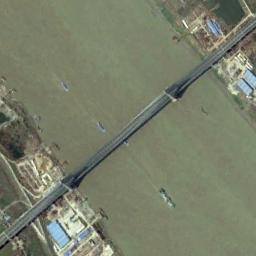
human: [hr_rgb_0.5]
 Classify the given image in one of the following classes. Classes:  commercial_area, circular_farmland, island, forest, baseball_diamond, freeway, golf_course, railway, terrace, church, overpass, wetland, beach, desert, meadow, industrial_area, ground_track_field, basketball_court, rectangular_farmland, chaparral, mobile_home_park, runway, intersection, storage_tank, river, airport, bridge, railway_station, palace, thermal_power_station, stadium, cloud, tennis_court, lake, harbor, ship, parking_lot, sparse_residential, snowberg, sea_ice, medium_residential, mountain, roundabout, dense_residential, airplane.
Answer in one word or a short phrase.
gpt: bridge